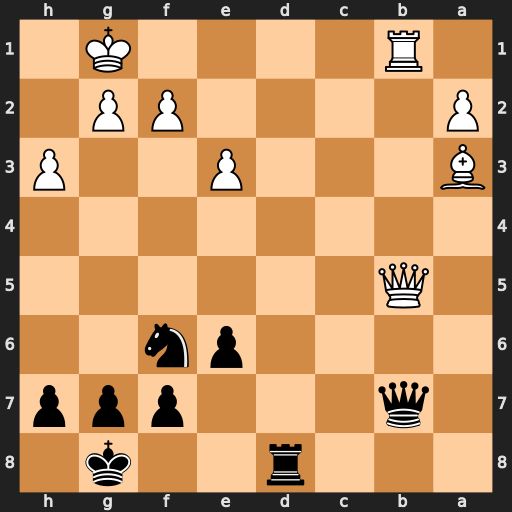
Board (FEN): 3r2k1/1q3ppp/4pn2/1Q6/8/B3P2P/P4PP1/1R4K1
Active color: b
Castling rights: -
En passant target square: -
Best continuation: Rd1+ Rxd1 Qxb5